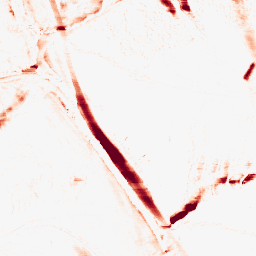
Category: morphological
Decomposition family: morphological_ellipse
Decomposition parameters: operation: opening
width: 5
height: 20
Upsampling method: lanczos
Upsampling parameters: scale: 4
Upsampling scale: 4